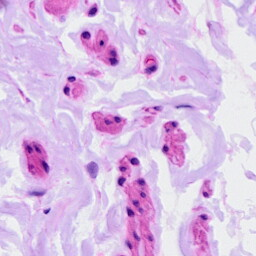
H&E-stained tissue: Ovarian